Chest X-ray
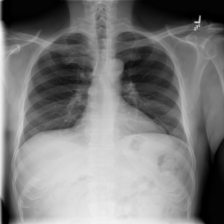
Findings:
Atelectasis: negative
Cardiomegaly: negative
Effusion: negative
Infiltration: negative
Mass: negative
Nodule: negative
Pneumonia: negative
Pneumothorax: negative
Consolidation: negative
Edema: negative
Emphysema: negative
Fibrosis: negative
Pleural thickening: negative
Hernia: negative